Question: I'm the MatLab newbie and I need some help to create a linear and non-linear axis in one chart.
I need to make chart with 2 different X-axes. One X-axis displays 1000/T at the bottom and the second X-axis displays a T at the top of the chart.

Do you have any idea how to solve this problem in MatLab?
Thanks.
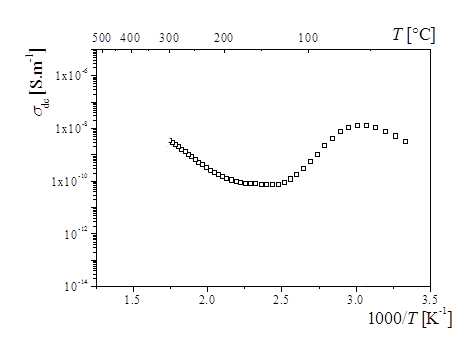
Answer: This can be done by simply creating a second axes object at the same place as the first. Let's first create some data:
'''
x1 = 1:0.1:3.5;
x2 = 1./x1;
y = (0.5*(x1-2)).^3;
'''
Now we can create a normal plot with the first axes, and get the axes handle:
'''
plot(x1,y,'-r');
ax(1) = gca;
'''
Then we create the second axes object, at the same position as the first, and make the color 'none' so it is transparent and the plot from below is still visible. As this adds a second Y axis too, we simply remove the Y ticks of the second axis.
'''
ax(2) = axes('Position',ax(1).Position,'XAxisLocation','top','Color','none');
set(ax(2),'YTick',[]);
'''
Now lets just format the second X axis as we like. Let's set the limits to the minimum and maximum of the 'x2' vector, and make it logarithmic:
'''
set(ax(2),'XLim',[min(x2),max(x2)]);
set(ax(2),'XScale','log');
'''
Now we still have the problem that the XTicks of 'ax(1)' are also displayed at the top, and the XTicks of 'ax(2)' are displayed at the bottom. This can be fixed by removing the box around the existing axes and creating a third axis without any ticks but with a box.
'''
box(ax(1),'off');
box(ax(2),'off');
ax(3) = axes('Position',ax(1).Position,'XTick',[],'YTick',[],'Box','on','Color','none');
'''
Now finally we can link the axes to be able to zoom correctly
'''
linkaxes(ax);
'''
And that should be it...